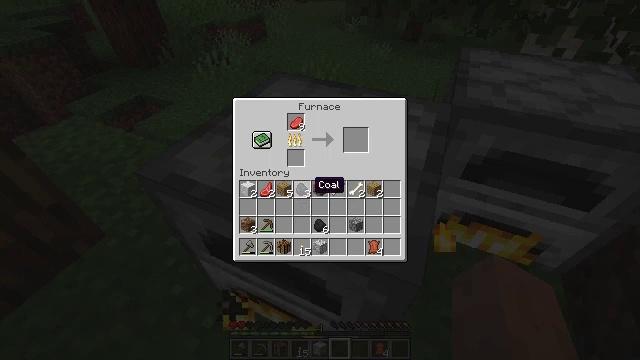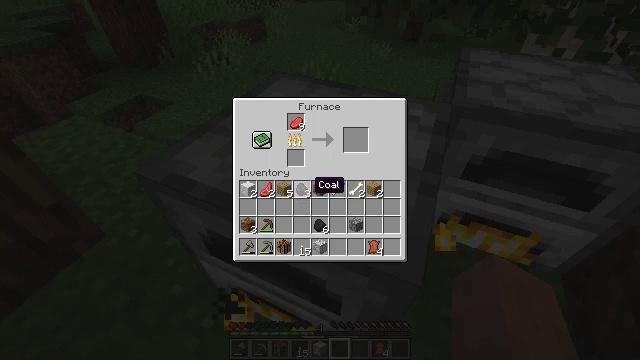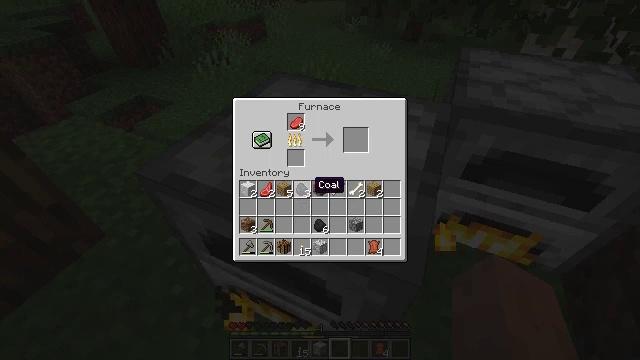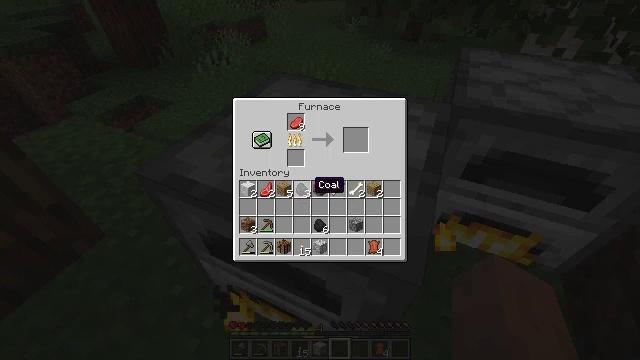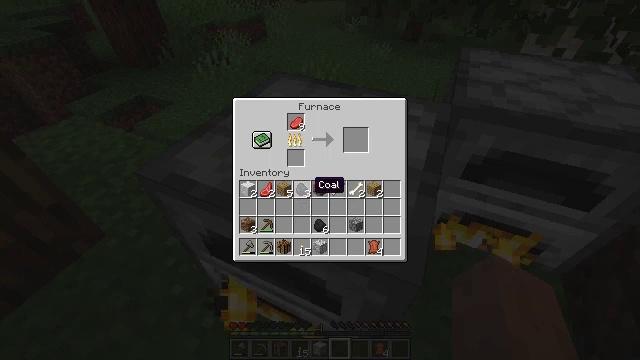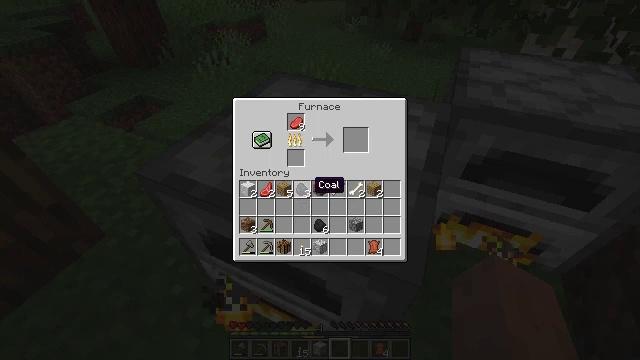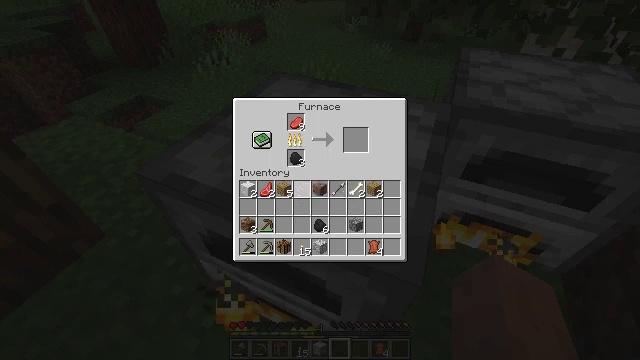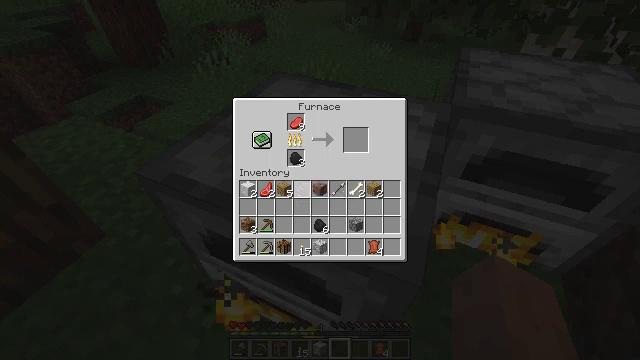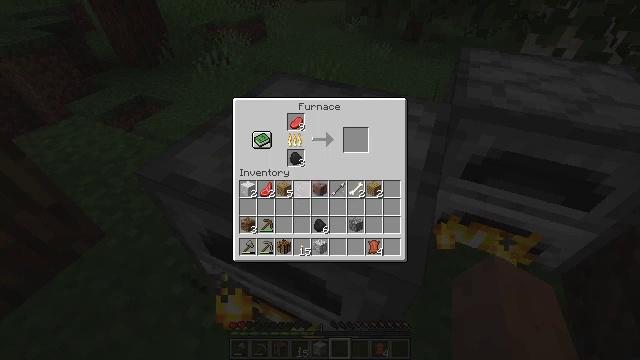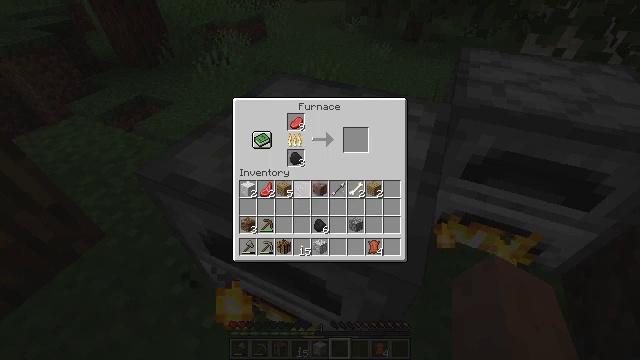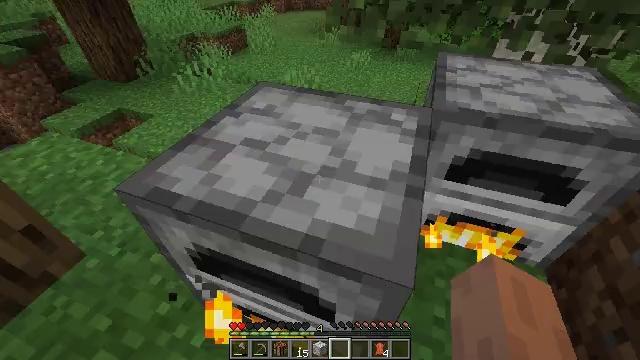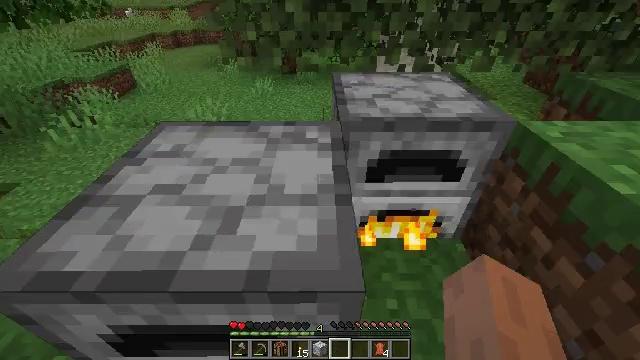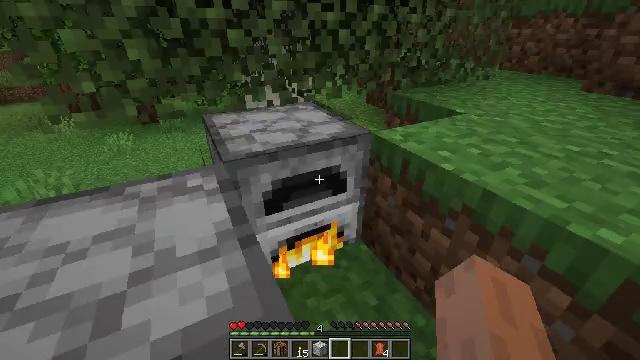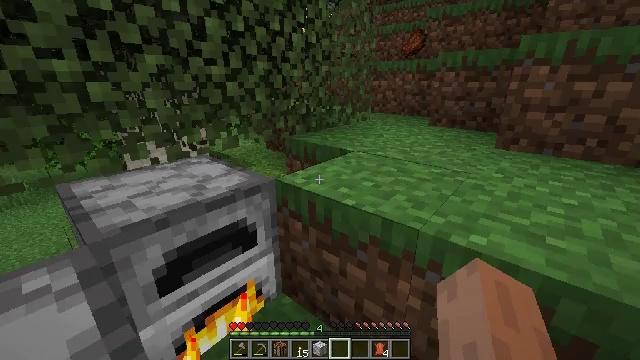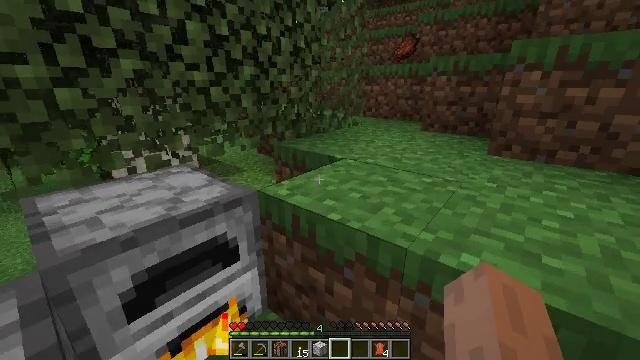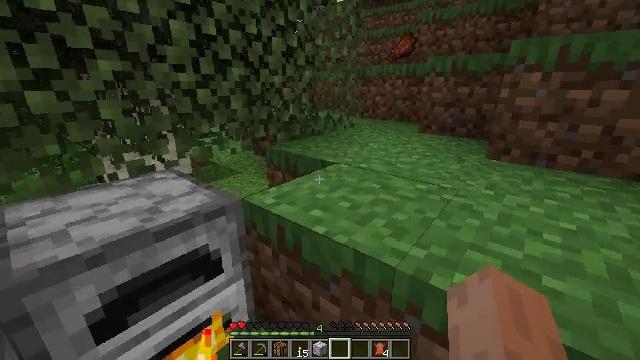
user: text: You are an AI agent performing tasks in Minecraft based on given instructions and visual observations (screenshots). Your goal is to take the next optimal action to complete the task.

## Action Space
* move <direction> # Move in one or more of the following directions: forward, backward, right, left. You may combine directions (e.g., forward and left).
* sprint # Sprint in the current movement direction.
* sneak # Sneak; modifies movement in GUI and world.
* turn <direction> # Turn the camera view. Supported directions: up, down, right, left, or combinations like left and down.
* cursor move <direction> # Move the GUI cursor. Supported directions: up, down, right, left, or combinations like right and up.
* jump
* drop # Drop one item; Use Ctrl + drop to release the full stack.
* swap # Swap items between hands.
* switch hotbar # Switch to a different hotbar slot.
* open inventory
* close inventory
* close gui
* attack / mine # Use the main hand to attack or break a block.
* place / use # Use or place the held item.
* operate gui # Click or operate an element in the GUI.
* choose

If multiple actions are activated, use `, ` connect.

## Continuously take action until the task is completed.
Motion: motion action
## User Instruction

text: craft item air
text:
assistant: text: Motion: sneak
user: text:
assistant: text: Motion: sneak
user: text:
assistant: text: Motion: sneak
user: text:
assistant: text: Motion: sneak
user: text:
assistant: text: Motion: sneak
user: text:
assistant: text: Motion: sneak, operate gui
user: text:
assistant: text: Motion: sneak, operate gui
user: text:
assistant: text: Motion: sneak, operate gui
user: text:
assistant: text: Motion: sneak
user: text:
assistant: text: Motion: sneak, cursor move right and up
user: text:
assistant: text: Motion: turn right and up, close gui
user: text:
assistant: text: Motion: turn right and up
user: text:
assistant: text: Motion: move forward, turn right and up
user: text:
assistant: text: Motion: move forward, turn right
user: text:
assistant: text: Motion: move forward
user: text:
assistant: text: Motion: move forward, jump
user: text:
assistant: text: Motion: move forward, sprint, jump
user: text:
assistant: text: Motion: move forward, sprint, jump
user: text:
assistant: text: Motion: move forward, sprint, turn right and up, jump
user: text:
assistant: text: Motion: move forward, sprint, turn right and up, jump
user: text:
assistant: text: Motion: move forward, sprint, turn right and up, jump
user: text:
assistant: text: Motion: move forward, sprint, turn right and up, jump
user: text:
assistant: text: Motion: move forward, sprint, turn right, jump
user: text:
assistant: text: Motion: move forward, sprint, jump
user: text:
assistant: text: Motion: move forward, sprint, jump
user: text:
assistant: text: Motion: move forward, sprint, jump
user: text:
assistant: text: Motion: move forward, sprint, turn left, jump
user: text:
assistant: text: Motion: move forward, sprint, turn left and down, jump
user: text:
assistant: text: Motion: move forward, sprint, turn left and down, jump
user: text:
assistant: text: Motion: move forward, sprint, turn left, jump